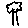
Label: tree